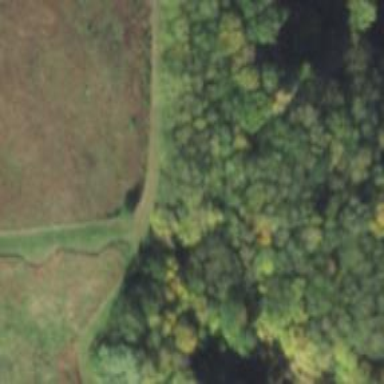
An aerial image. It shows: Path.